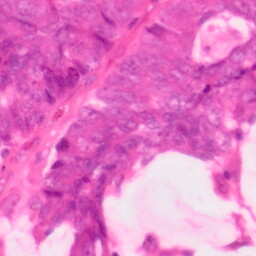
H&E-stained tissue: Colon